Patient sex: M
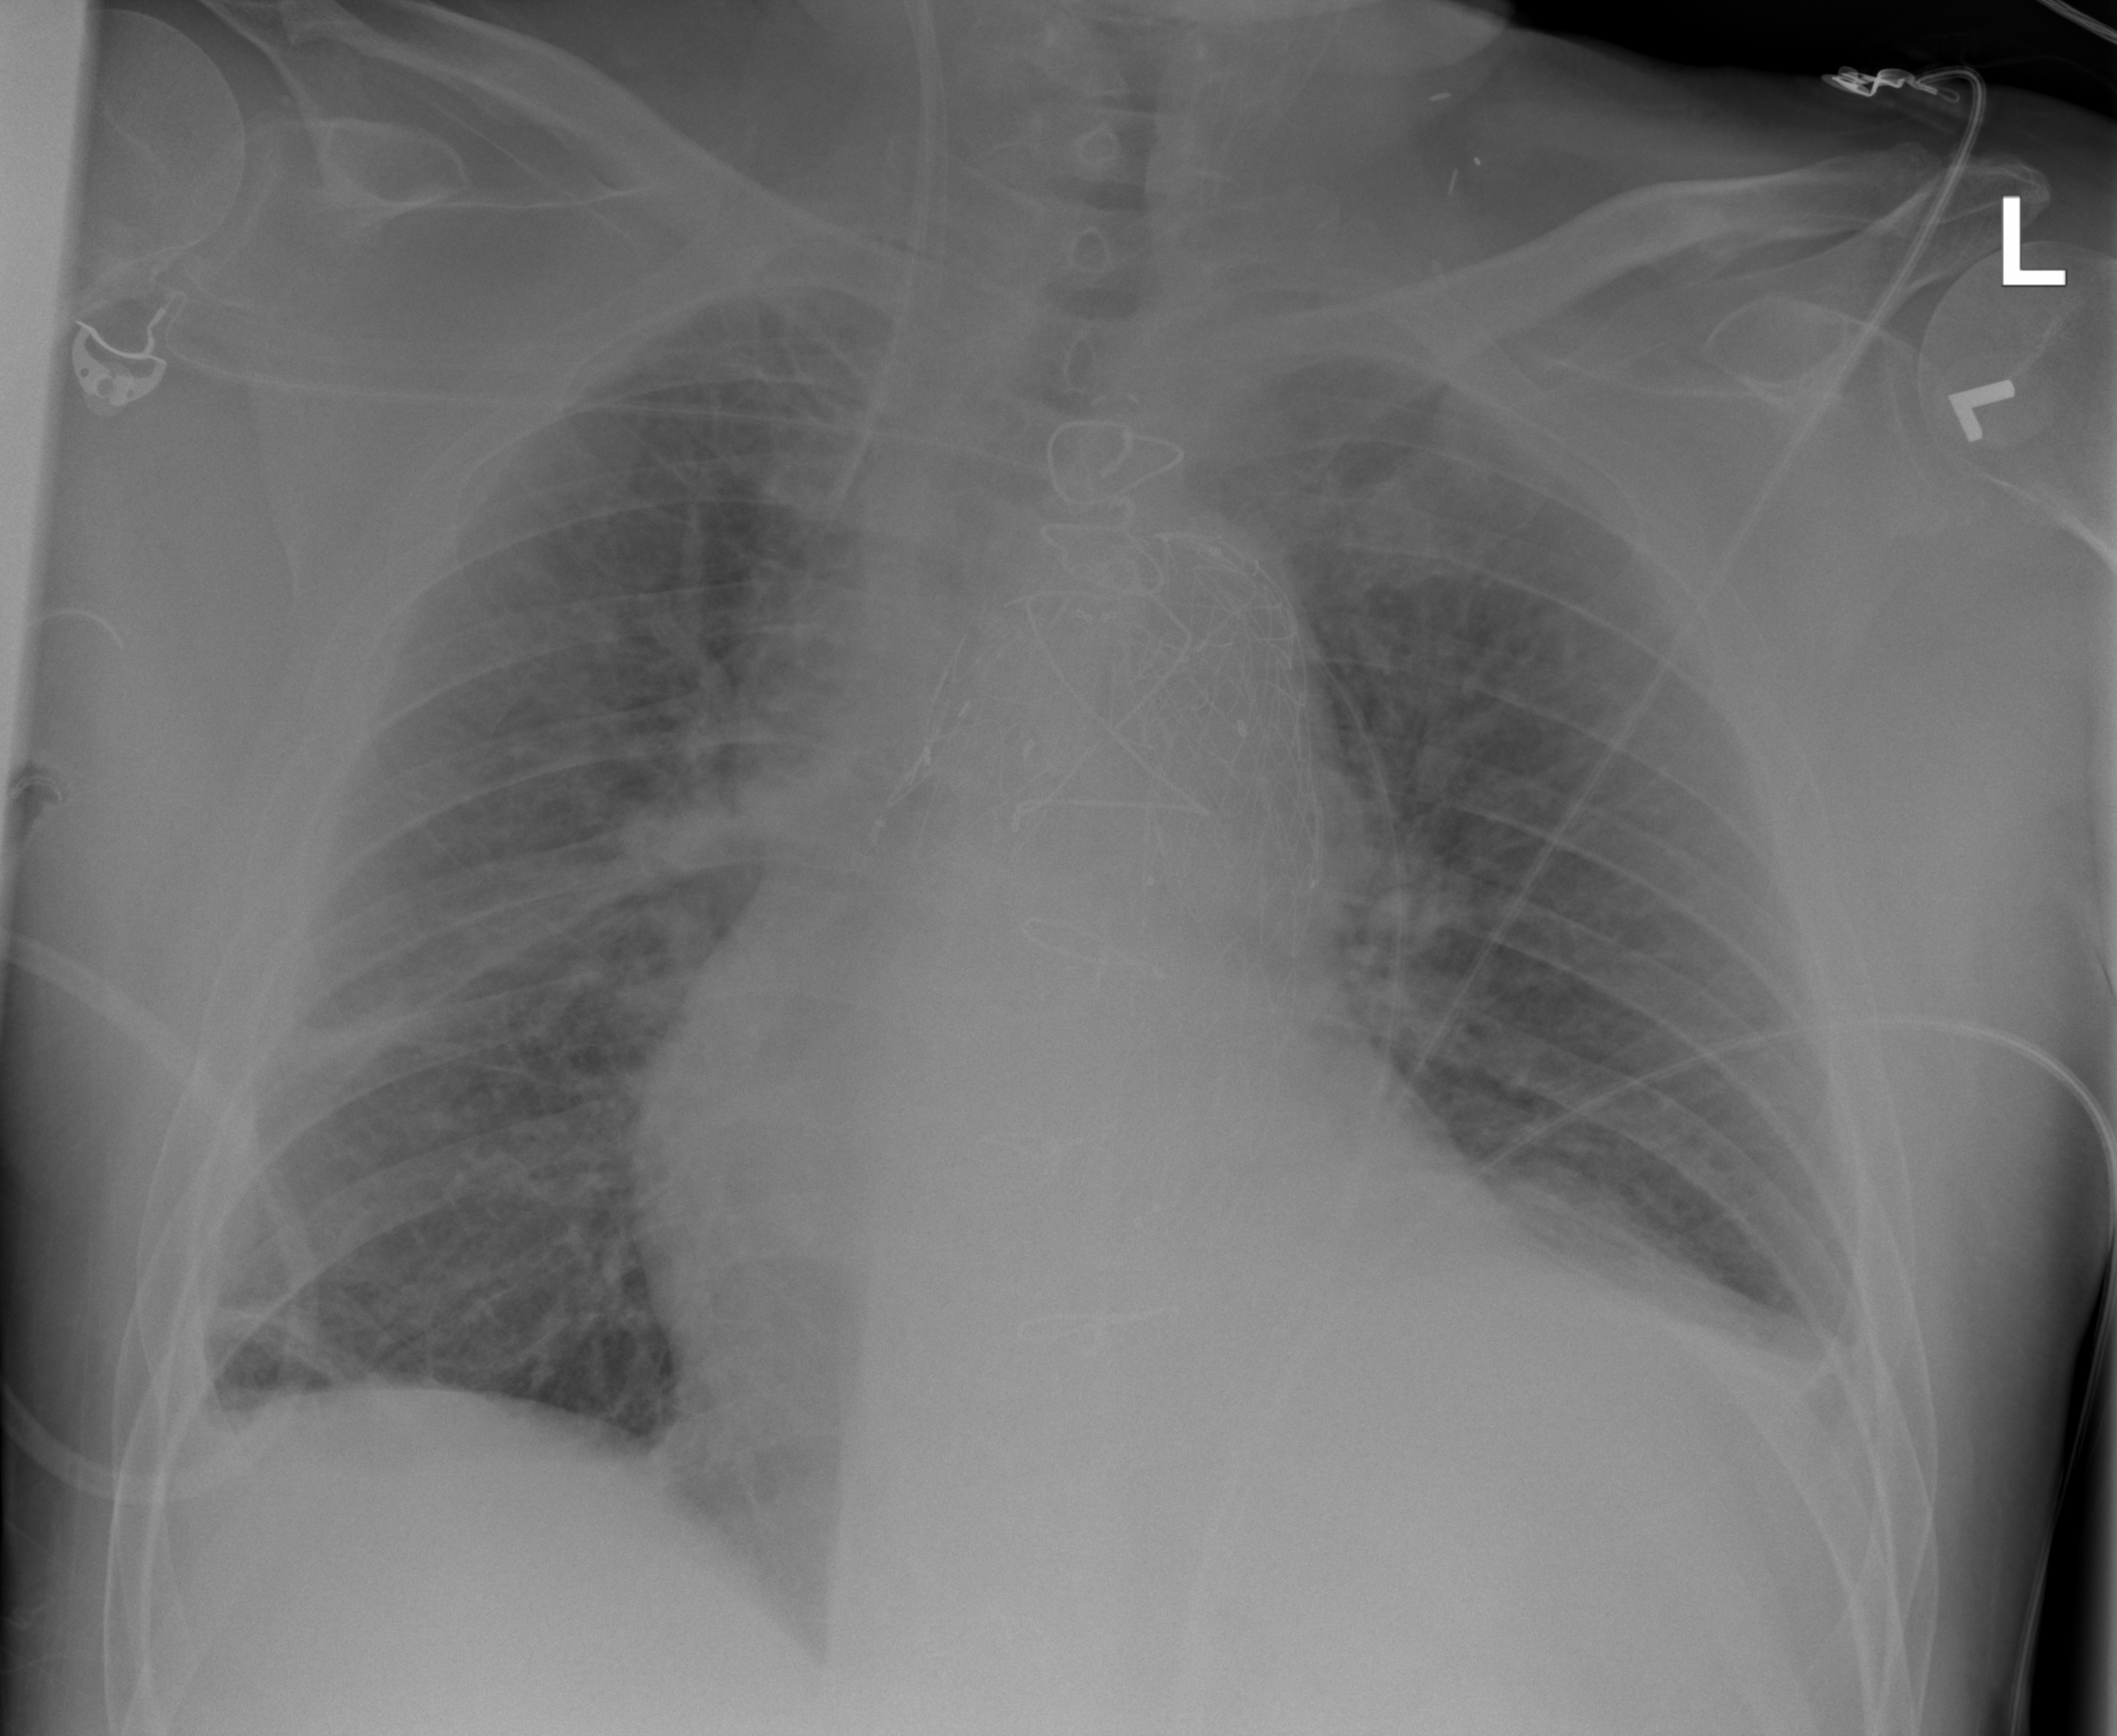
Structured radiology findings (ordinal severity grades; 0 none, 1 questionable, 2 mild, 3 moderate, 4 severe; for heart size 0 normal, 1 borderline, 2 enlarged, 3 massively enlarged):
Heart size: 1
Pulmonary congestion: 0
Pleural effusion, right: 2
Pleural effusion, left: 2
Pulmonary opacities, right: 0
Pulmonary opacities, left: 0
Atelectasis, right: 2
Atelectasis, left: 2